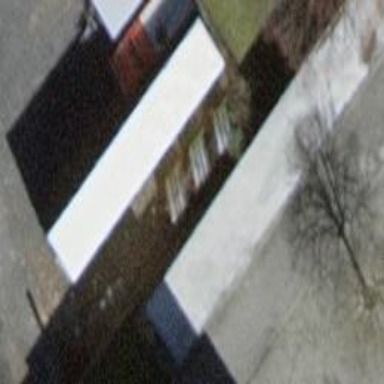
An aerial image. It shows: Shed.